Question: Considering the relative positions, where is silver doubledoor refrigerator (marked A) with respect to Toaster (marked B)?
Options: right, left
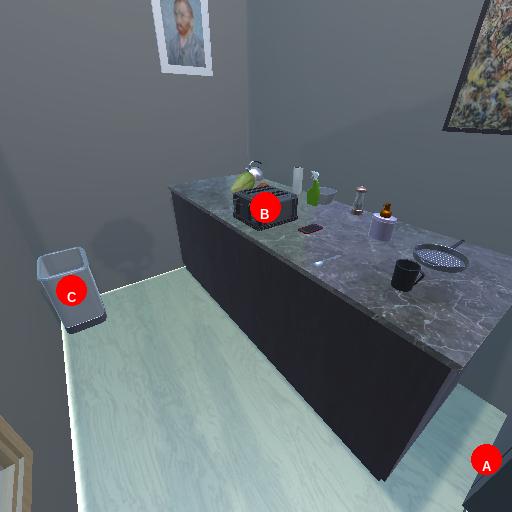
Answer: right